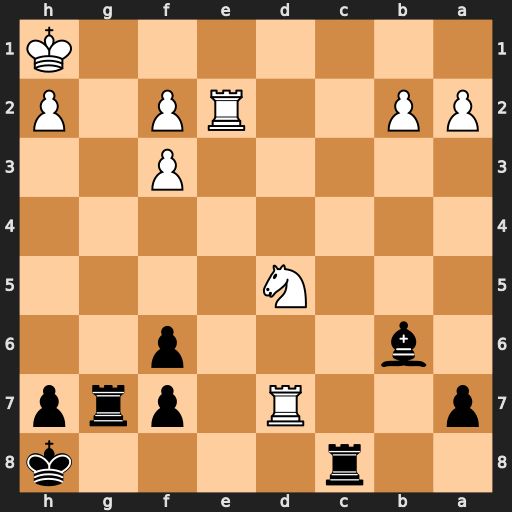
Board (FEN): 2r4k/p2R1prp/1b3p2/3N4/8/5P2/PP2RP1P/7K
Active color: b
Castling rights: -
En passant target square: -
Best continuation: Rc1+ Re1 Rxe1#